Question: I've been working on a website and got to the SVG part and it just won't show up. I can drag it to the top of the tab and it shows up there but not on the live server website. Here is the HTML.
'''
<!DOCTYPE html>
<html lang="en">
<head>
<meta charset="UTF-8">
<meta name="viewport" content="width=device-width, initial-scale=1.0">
<title>GR Official Site</title>
<link rel="preconnect" href="https://fonts.gstatic.com">
<link rel="stylesheet" href="main.css">
<link href="https://fonts.googleapis.com/css2?family=Kumbh+Sans:wght@400;700&display=swap" rel="stylesheet">
<link rel="shortcut icon" href="assets/images/favicon.png" />
</head>
<body>
<nav class="navbar">
<div class="navbar__container">
<a href="/" id="navbar__logo">GR</a>
<div class="navbar__toggle" id="mobile-menu">
<span class="bar"></span>
<span class="bar"></span>
<span class="bar"></span>
</div>
<ul class="navbar__menu">
<li class="navbar__item">
<a href="/" class="navbar__links">Home</a>
</li>
<li class="navbar__item">
<a href="/warships.html" class="navbar__links">Warships [IN DEVELOPMENT]</a>
</li>
<li class="navbar__item">
<a href="/shop.html" class="navbar__links">Shop</a>
</li>
<li class="navbar__item">
<a href="/News.html" class="navbar__links">News</a>
</li>
<li class="navbar__btn">
<a href="/" class="button">Sign Up</a>
</li>
</ul>
</div>
</nav>
<!-- Main Section -->
<div class="main">
<div class="main__container">
<div class="main__content">
<h1>Warships</h1>
<p>The worlds next battle royale game.</p>
<button class="main__btn"><a href="/warships.html">Learn More</a></a></button>
</div>
<div class="ws__img0--containter">
<img src="assets/images/GRLC.svg" alt="pic1" id="main__img">
</div>
</div>
</div>
<script src="app.js"></script>
</body>
</html>
'''
Here is the CSS.
'''
* {
box-sizing: border-box;
margin: 0;
padding: 0;
font-family: 'Kumbh Sans', sans-serif;
}
.navbar {
background: #0024c7;
height: 80px;
display: flex;
justify-content: center;
align-items: center;
font-size: 1.2rem;
position: sticky;
top: 0;
z-index: 999;
}
.navbar__container {
display: flex;
justify-content: space-between;
height: 80px;
z-index: 1;
width: 100%;
max-width: 1300px;
margin: 0 auto;
padding: 0 50px;
}
#navbar__logo {
background-color: #28caf3;
background-image: linear-gradient(to top, #28caf3, #93e5f3, #ffffff);
background-size: 100%;
-webkit-background-clip: text;
-moz-background-clip: text;
-webkit-text-fill-color: transparent;
-moz-text-fill-color: transparent;
display: flex;
align-items: center;
cursor: pointer;
text-decoration: none;
font-size: 2.3rem;
}
.fa-gem {
margin: 0.5rem;
}
.navbar__menu {
display: flex;
align-items: center;
list-style: none;
text-align: center;
}
.navbar__item {
height: 80px;
}
.navbar__links {
color: #ffffff;
display: flex;
align-items: center;
justify-content: center;
text-decoration: none;
padding: 0 1rem;
height: 100%;
}
.navbar__btn {
display: flex;
justify-content: center;
align-items: center;
padding: 0 1rem;
width: 100%;
}
.button {
display: flex;
justify-content: center;
align-items: center;
text-decoration: none;
padding: 10px 20px;
height: 100%;
width: 50%;
border: none;
outline: none;
border-radius: 4px;
background: #08657c;
color: #ffffff;
}
.button:hover {
background: #1216ff;
transition: all 0.3s ease;
}
.navbar__links:hover {
color: #28caf3;
transition: all 0.3s ease;
}
@media screen and (max-width: 960px){
.navbar__container {
display: flex;
justify-content: space-between;
height: 80px;
z-index: 1;
width: 100%;
max-width: 1300px;
padding: 0;
}
.navbar__menu {
display: grid;
grid-template-columns: auto;
margin: 0;
width: 100%;
position: absolute;
top: -1000px;
opacity: 0;
transition: all 0.5s ease;
height: 50vh;
z-index: -1;
background: #0024c7;
}
.navbar__menu.active {
background: #0024c7;
top: 100%;
opacity: 1;
transition: all 0.5s ease;
z-index: 99;
height: 50vh;
font-size: 1.6rem;
}
#navbar__logo {
padding-left: 25px;
}
.navbar__toggle .bar {
width: 25px;
height: 3px;
margin: 5px auto;
transition: all 0.3s ease-in-out;
background: #ffffff;
}
.navbar__item {
width: 100%;
}
.navbar__links {
padding: 2rem;
width: 100%;
display: table;
}
#mobile-menu {
position: absolute;
top: 20%;
right: 5%;
transform: translate(5%, 20%);
}
.navbar__btn {
padding-bottom: 2rem;
}
.button {
display: flex;
justify-content: center;
align-items: center;
width: 80%;
height: 80px;
margin: 0%;
}
.navbar__toggle .bar {
display: block;
cursor: pointer;
}
#mobile-menu.is-active .bar:nth-child(2) {
opacity: 0;
}
#mobile-menu.is-active .bar:nth-child(1) {
transform: translateY(8px) rotate(45deg);
}
#mobile-menu.is-active .bar:nth-child(3) {
transform: translateY(-8px) rotate(-45deg);
}
}
/* Main Section.Styles */
.main {
background-color: #415dd6;
}
.main__container {
display: grid;
grid-template-columns: 1fr 1fr;
align-items: center;
justify-self: center;
margin: 0 auto;
height: 90vh;
background-color: #415dd6;
z-index: 1;
width: 100%;
max-width: 1300px;
padding: 0 50px;
}
.main__container h2 {
background-color: #cccccc;
background-image: linear-gradient(to top, #cccccc, #eeeeee, #ffffff);
background-size: 100%;
-webkit-background-clip: text;
-moz-background-clip: text;
-webkit-text-fill-color: transparent;
-moz-text-fill-color: transparent;
}
.main__content h1 {
font-size: 4rem;
background-color: #cccccc;
background-image: linear-gradient(to top, #cccccc, #eeeeee, #ffffff);
background-size: 100%;
-webkit-background-clip: text;
-moz-background-clip: text;
-webkit-text-fill-color: transparent;
-moz-text-fill-color: transparent;
}
.main__content p {
margin-top: 1rem;
font-size: 2rem;
font-weight: 300;
color: #f4f4f8;
}
.main__btn {
font-size: 1rem;
background-image: linear-gradient(to right, #0453ff, #049bff);
padding: 14px 32px;
border: none;
border-radius: 4px;
color: #006eff;
margin-top: 2rem;
cursor: pointer;
position: relative;
transition: all 0.35s;
outline: none;
}
.main__btn a {
position: relative;
z-index: 2;
color: #cccccc;
text-decoration: none;
}
.main__btn:after {
position: absolute;
content: '';
top: 0;
left: 0;
width: 0;
height: 100%;
background: #0453ff;
transition: all 0.35s;
border-radius: 4px;
}
.main__btn:hover {
color: #ffffff;
}
.main__btn:hover:after {
width: 100%;
}
.ws__img0--container {
text-align: center;
}
#mobile__img {
height: 80%;
width: 80%;
}
'''
Someone, please help me I know this is a lot of code but idc how long you take. I just need help.

<URL>
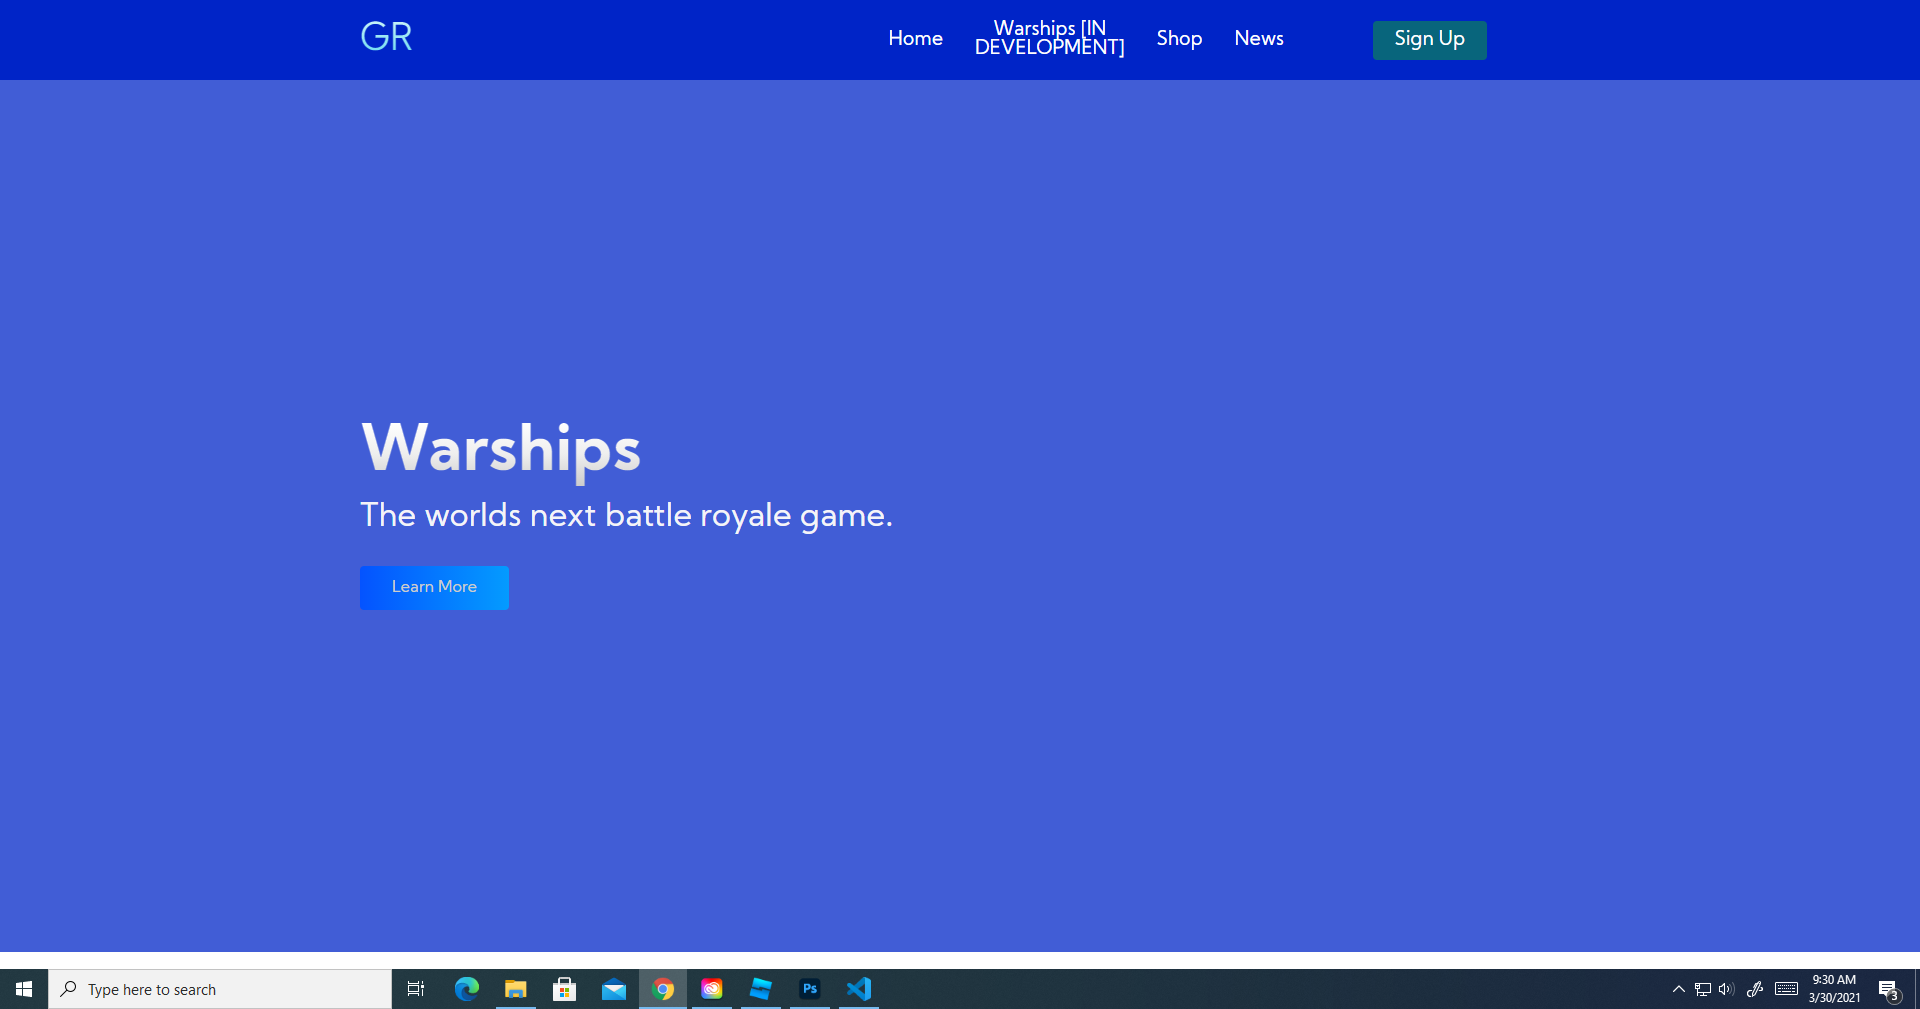
Answer: I fixed it by turning the SVG into a PNG. I got this idea from a sensei at code ninjas.